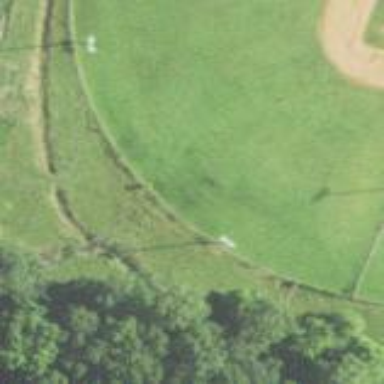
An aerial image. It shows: Baseball pitch for leisure and sports activities.